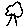
Label: tree